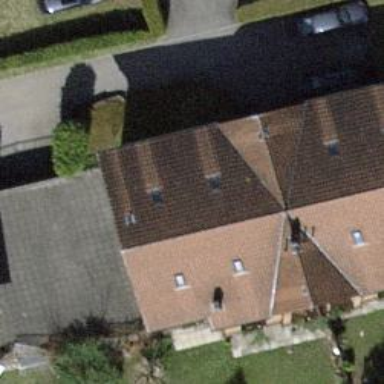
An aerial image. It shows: Gabled building with tile roof oriented along its length.